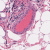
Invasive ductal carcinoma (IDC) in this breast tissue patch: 0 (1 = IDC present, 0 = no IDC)